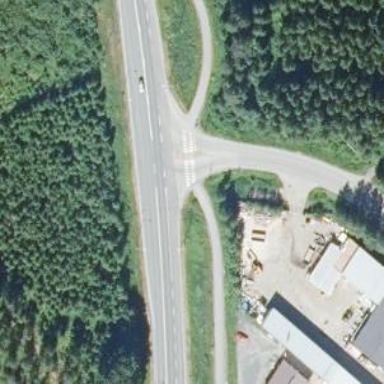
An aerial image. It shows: Island crossing on the road.